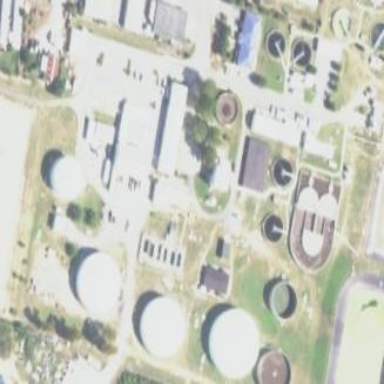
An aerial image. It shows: View of wastewater plant.